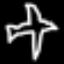
Label: airplane